RGB frame:
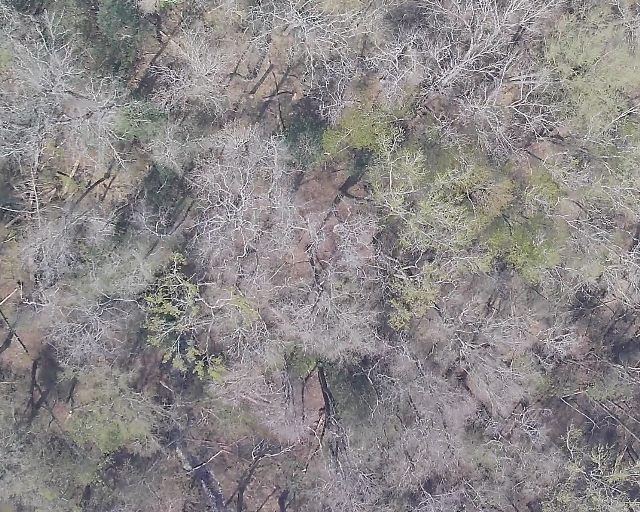
Thermal frame:
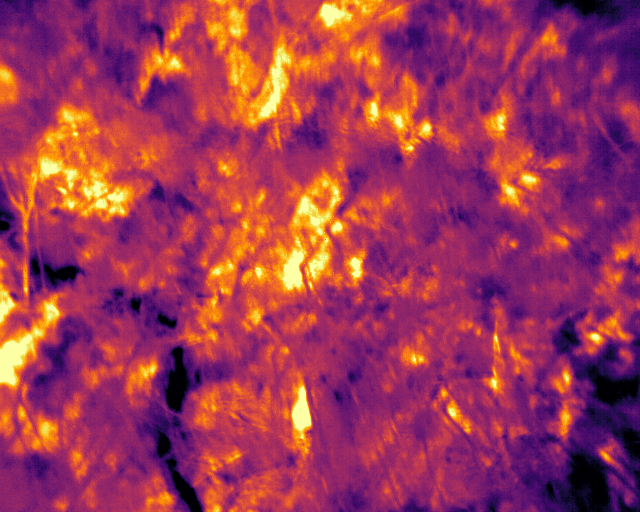
Captured: 2026-02-26 03:42:45
Pixels at or above 80 °C: 0 (fraction of frame: 0)